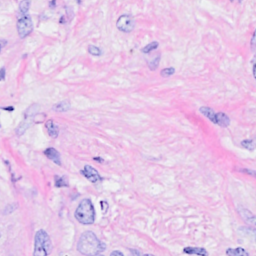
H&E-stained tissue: Breast